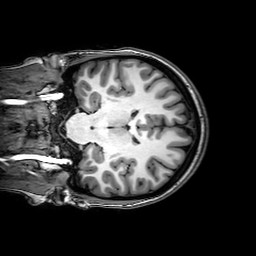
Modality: T1w
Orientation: coronal
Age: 22
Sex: female
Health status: healthy
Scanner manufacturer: philips
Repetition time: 0.008159 s
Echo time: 0.00375 s